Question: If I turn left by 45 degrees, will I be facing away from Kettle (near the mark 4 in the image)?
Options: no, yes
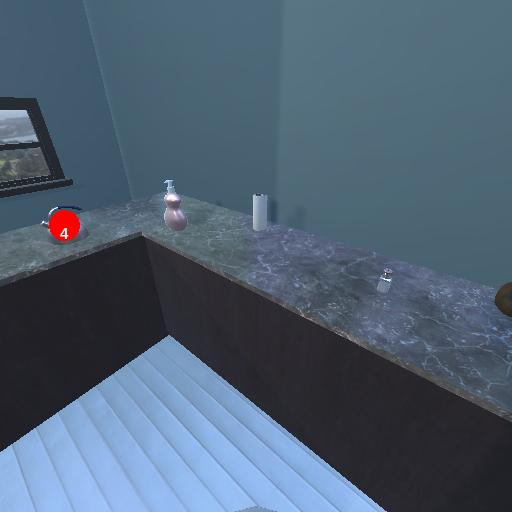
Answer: no